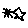
Label: star